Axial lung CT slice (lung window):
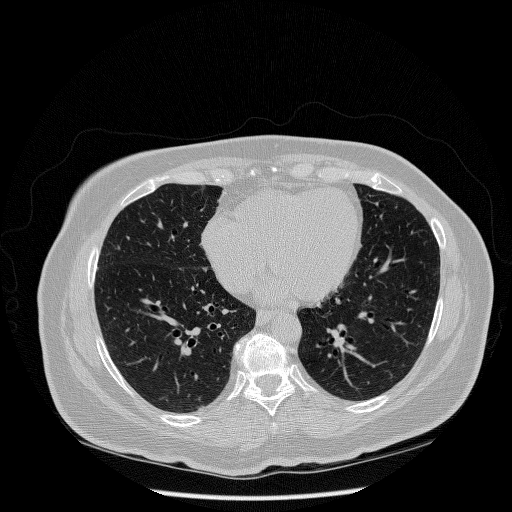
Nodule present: no